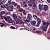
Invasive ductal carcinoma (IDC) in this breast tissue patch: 1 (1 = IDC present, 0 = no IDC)